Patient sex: M
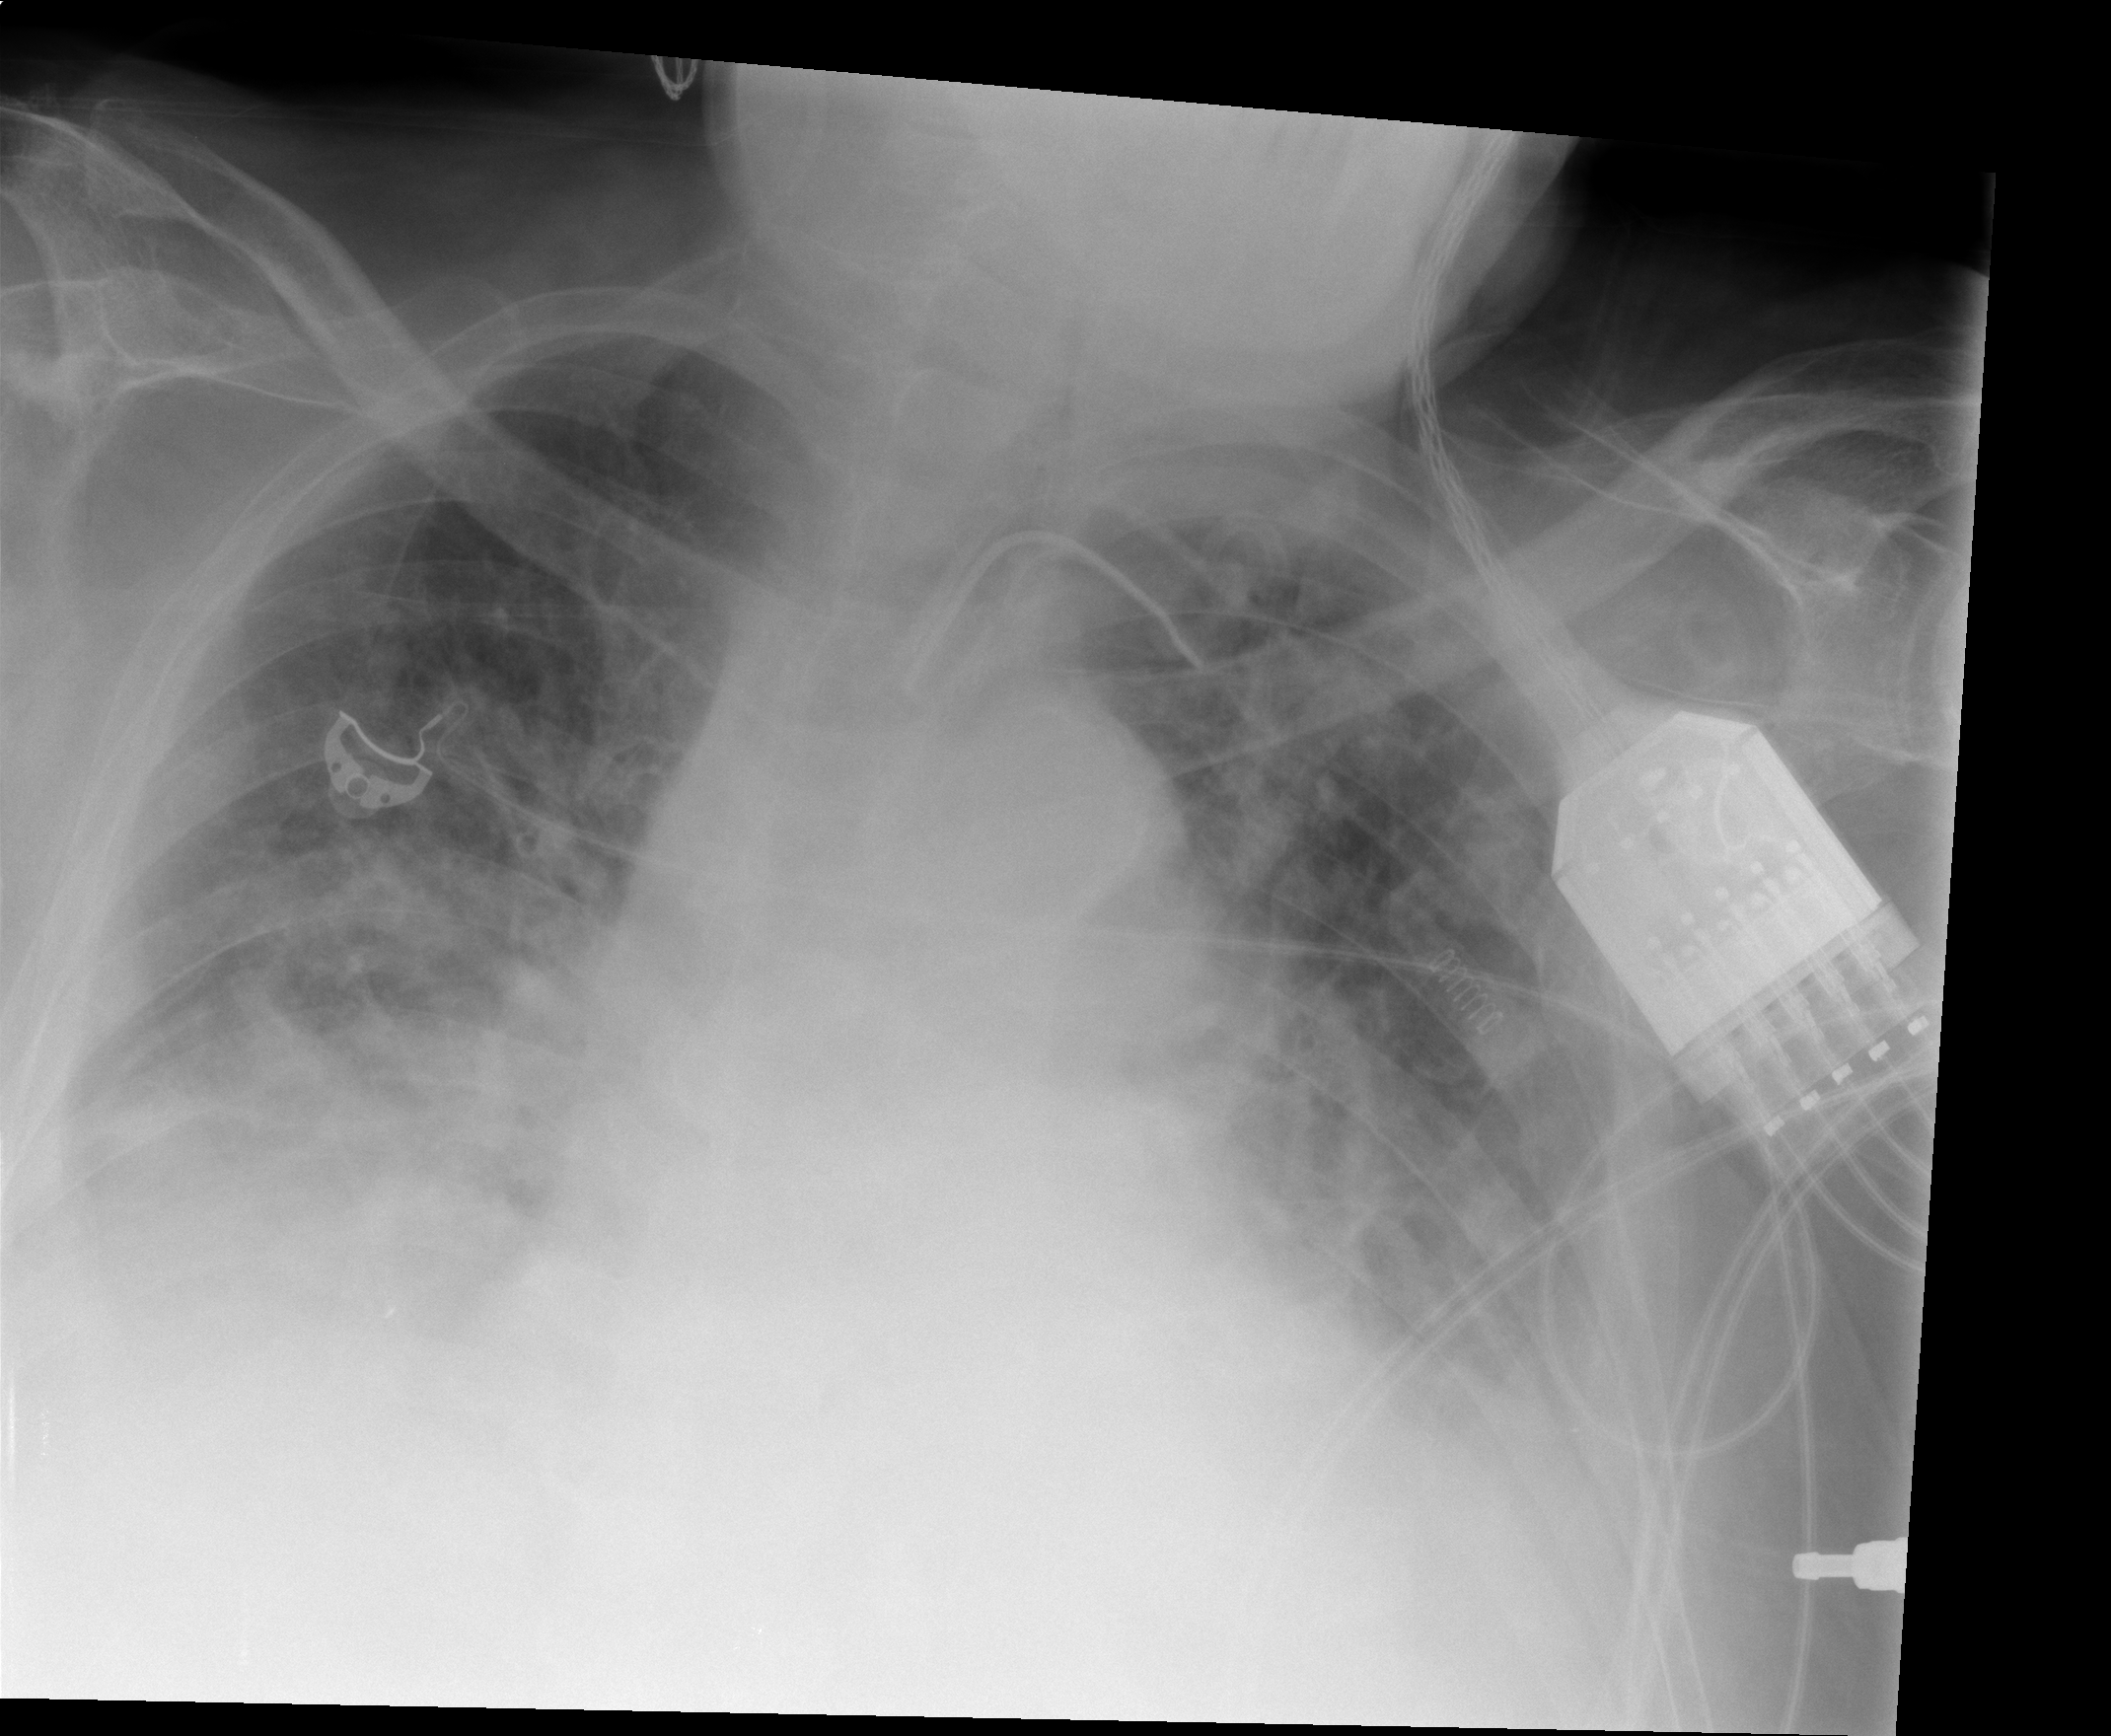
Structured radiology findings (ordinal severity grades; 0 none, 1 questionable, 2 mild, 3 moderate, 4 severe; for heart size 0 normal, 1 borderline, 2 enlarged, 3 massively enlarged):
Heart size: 2
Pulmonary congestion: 3
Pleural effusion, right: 2
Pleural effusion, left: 3
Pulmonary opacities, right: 2
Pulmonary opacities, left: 3
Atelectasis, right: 2
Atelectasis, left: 3